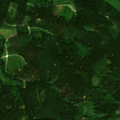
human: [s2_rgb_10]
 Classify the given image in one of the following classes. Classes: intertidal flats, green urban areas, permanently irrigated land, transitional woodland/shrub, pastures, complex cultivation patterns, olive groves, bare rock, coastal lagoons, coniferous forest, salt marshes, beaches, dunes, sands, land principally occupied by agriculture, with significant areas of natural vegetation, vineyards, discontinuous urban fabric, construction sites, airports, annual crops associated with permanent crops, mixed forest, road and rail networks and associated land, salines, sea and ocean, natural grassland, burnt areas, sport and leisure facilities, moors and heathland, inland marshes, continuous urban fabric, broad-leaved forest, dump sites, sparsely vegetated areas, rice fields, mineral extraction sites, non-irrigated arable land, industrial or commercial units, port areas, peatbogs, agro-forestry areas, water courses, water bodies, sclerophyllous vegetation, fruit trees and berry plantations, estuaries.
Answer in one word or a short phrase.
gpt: pastures, coniferous forest